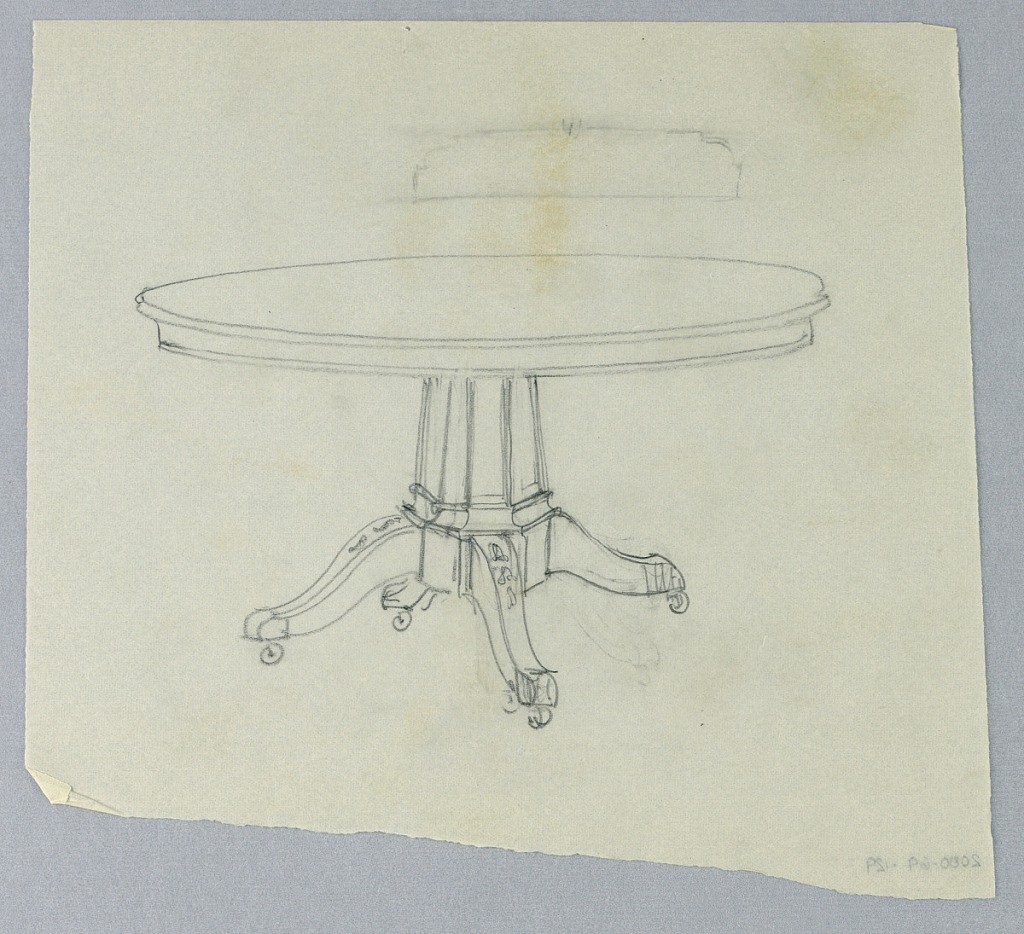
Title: Design for a Round Table on a Multi-Faceted Support
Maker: A.N. Davenport Co.
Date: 1900–05
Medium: Graphite on thin, cream paper
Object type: Drawing
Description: Round molded table top raised on molded flaring muti-faceted support sitting atop conforming base raised on 4 splayed legs with casters.